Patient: sex F, age 62
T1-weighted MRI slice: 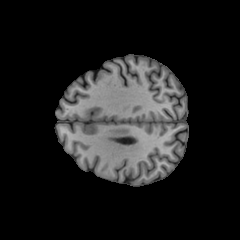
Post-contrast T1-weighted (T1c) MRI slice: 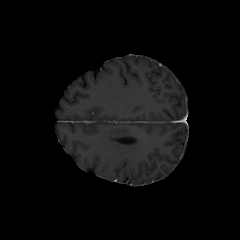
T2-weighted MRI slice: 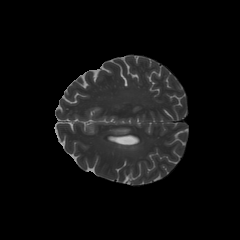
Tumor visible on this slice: yes
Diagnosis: Glioblastoma, IDH-wildtype
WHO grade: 4